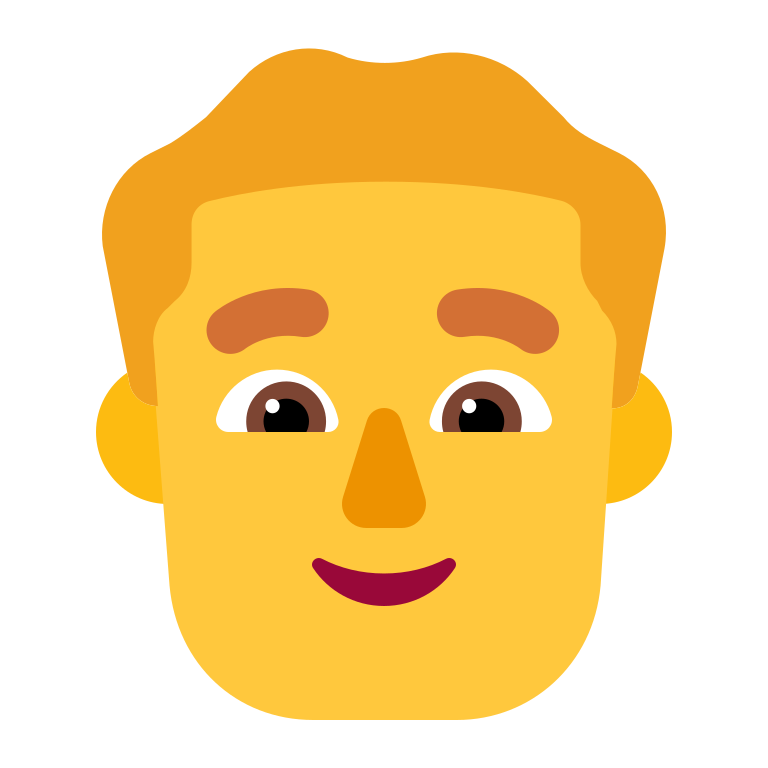
man flat default